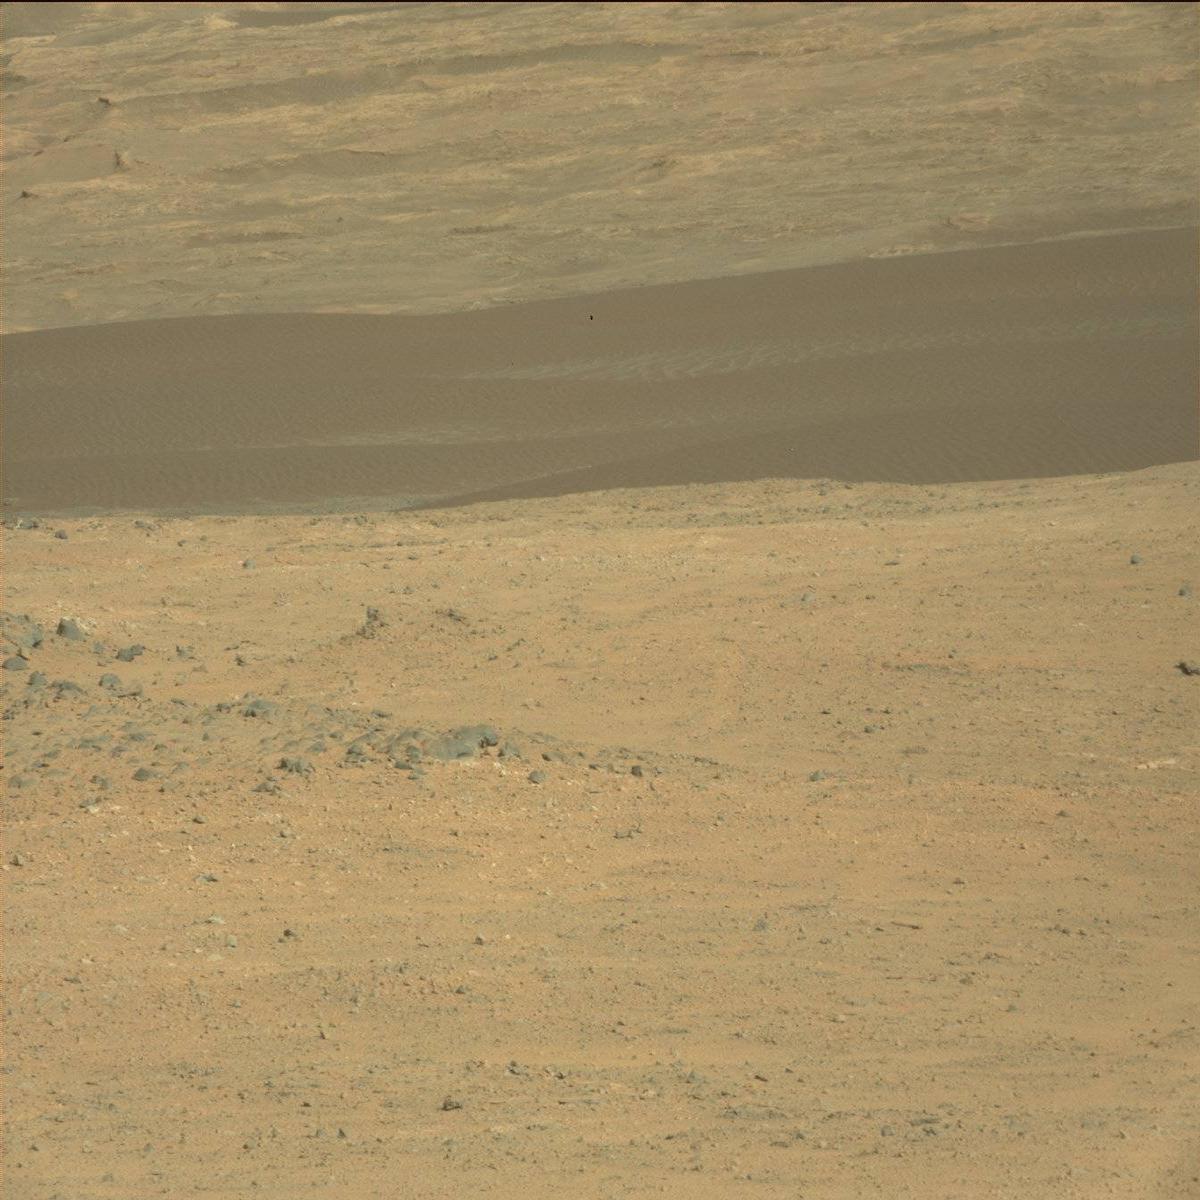
Terrain classes present: Bedrock, Ridge, Sand / Soil